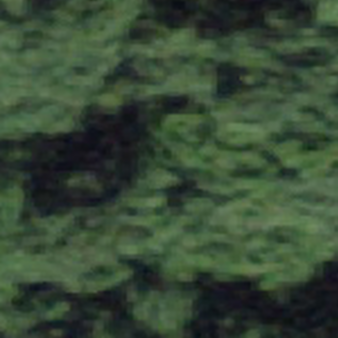
Label: other